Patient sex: F
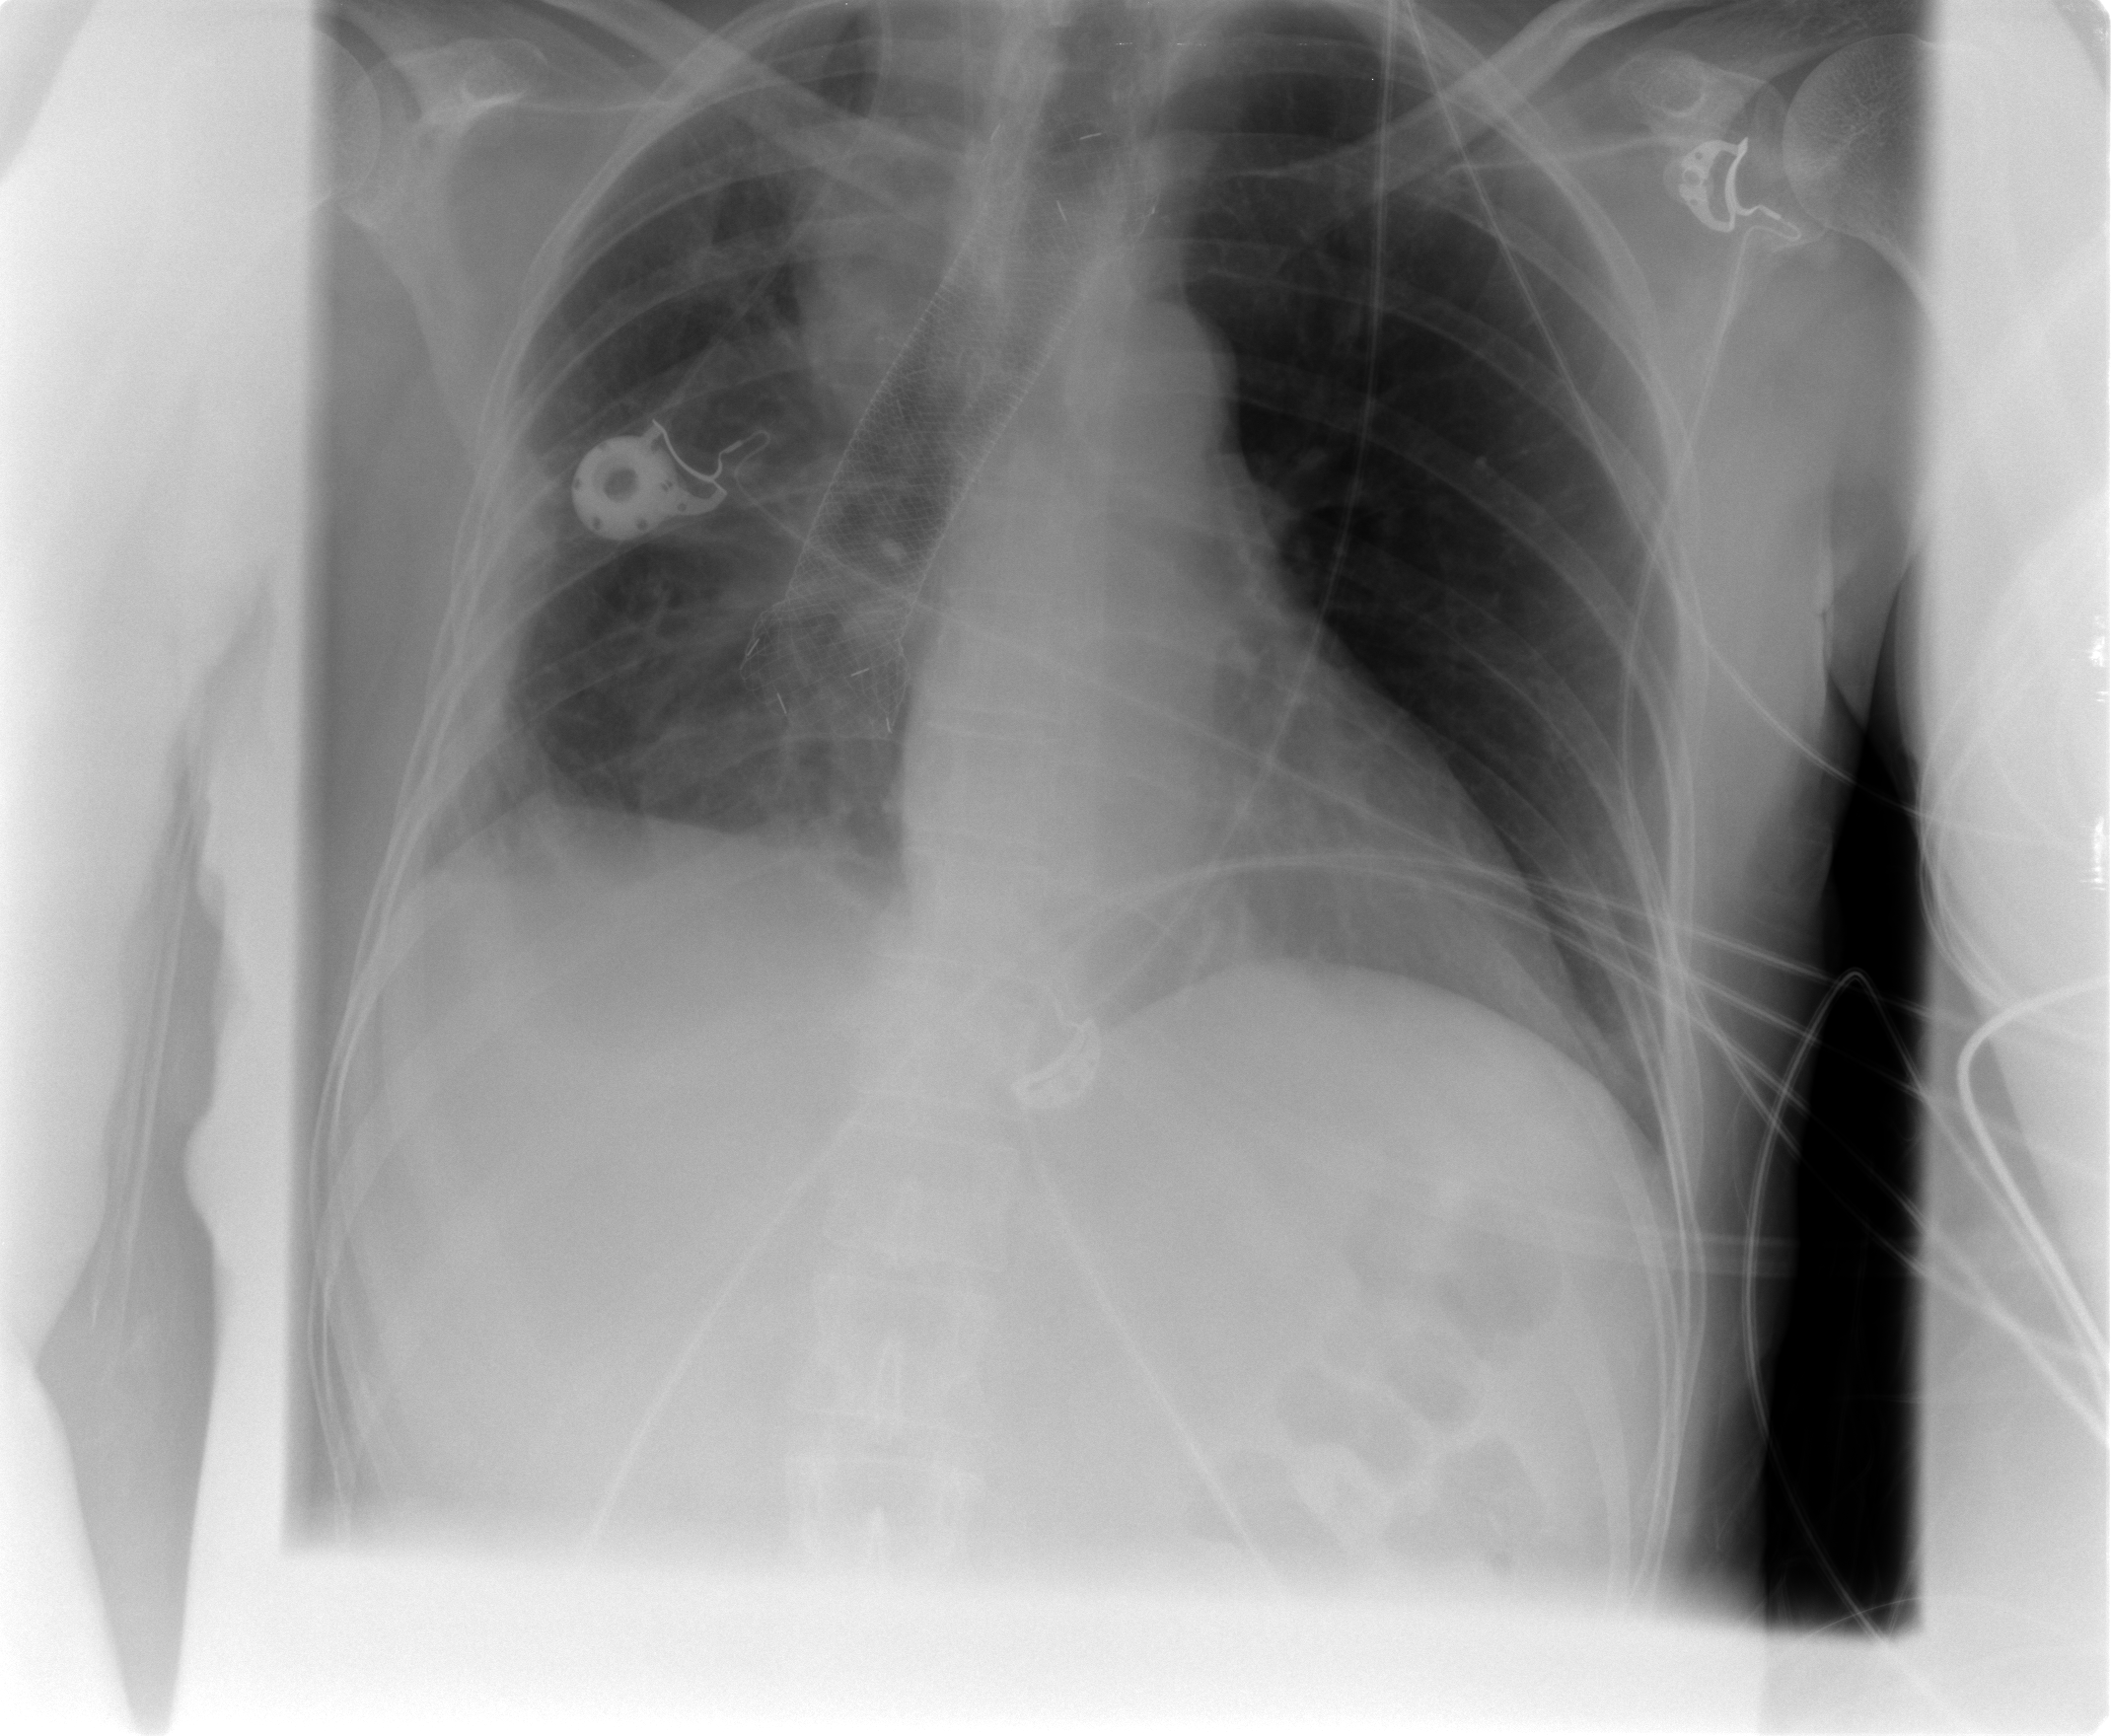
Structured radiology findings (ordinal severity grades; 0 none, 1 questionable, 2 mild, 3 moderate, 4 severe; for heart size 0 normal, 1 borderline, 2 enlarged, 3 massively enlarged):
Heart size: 2
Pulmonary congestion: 0
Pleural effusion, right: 2
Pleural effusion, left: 0
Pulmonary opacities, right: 0
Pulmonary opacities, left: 0
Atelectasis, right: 2
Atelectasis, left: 0